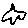
Label: bird